Field crop: maize
Growth stage: 2
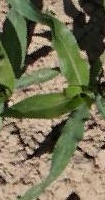
Species: maize